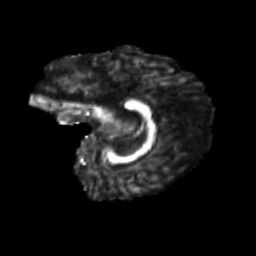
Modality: FA
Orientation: sagittal
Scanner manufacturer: siemens
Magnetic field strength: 3 T
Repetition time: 9.2 s
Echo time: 0.084 s